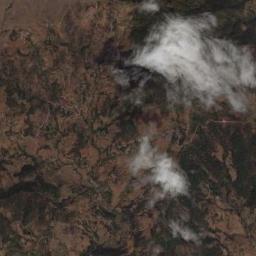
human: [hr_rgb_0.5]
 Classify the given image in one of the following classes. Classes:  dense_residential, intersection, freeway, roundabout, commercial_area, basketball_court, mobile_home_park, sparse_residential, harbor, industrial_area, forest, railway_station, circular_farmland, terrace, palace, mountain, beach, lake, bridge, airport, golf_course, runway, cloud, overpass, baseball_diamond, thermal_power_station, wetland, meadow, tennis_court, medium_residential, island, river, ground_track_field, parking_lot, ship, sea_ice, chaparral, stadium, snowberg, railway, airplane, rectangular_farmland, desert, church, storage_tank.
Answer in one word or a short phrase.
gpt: cloud